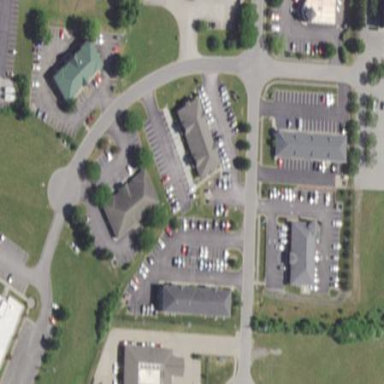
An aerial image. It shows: Parking area with asphalt surface.